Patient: sex F, age 67
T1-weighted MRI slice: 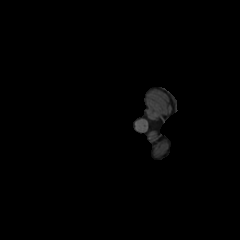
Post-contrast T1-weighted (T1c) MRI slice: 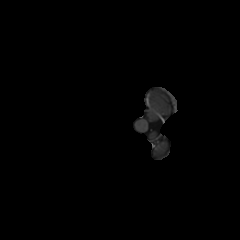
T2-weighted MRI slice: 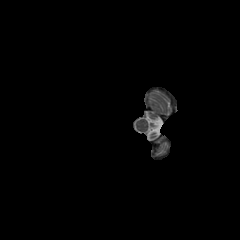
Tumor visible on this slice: no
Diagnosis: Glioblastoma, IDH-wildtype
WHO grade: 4